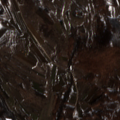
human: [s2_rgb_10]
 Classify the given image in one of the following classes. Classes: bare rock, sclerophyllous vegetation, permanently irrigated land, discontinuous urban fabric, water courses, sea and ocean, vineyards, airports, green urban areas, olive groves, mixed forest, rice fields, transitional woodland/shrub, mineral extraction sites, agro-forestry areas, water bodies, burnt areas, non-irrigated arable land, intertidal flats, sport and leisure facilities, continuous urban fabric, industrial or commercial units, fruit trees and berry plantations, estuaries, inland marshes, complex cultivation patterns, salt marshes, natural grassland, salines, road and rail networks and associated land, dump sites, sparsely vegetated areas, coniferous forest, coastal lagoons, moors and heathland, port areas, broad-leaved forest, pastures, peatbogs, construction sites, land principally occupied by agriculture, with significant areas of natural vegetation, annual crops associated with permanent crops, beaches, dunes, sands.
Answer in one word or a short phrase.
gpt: complex cultivation patterns, land principally occupied by agriculture, with significant areas of natural vegetation, transitional woodland/shrub